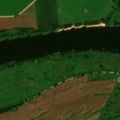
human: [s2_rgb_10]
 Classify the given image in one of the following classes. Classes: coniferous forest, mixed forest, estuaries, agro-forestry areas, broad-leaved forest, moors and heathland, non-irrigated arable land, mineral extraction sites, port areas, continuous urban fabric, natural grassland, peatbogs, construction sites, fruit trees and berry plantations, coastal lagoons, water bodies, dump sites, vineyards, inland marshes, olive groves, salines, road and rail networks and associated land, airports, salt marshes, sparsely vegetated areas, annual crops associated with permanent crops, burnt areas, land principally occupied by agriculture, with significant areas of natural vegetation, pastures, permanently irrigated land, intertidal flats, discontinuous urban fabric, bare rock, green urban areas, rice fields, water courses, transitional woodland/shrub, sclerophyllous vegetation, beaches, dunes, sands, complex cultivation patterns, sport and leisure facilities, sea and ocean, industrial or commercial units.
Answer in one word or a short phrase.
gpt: non-irrigated arable land, pastures, complex cultivation patterns, land principally occupied by agriculture, with significant areas of natural vegetation, water courses